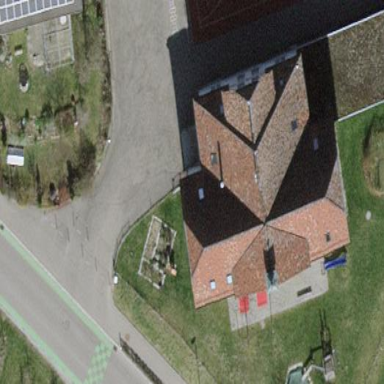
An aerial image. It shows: School building.